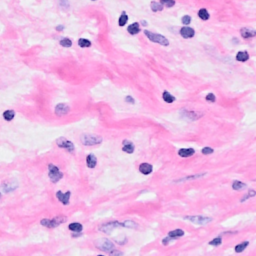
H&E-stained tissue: Breast